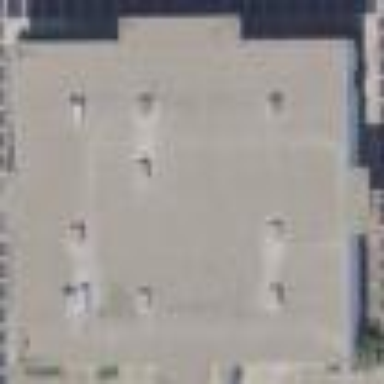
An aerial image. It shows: Retail building.